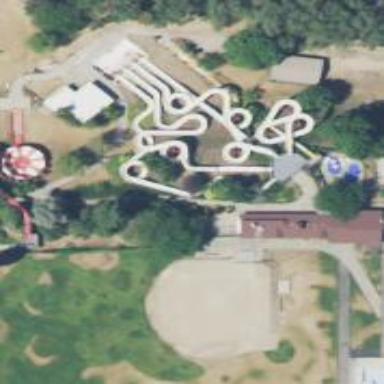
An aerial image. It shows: Bridge leading to water slide attraction.